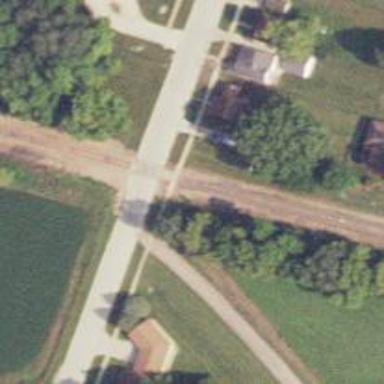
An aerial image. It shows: Crossing for the railway.